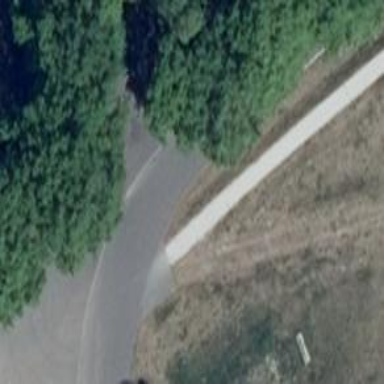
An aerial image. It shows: Unclassified road with asphalt surface.